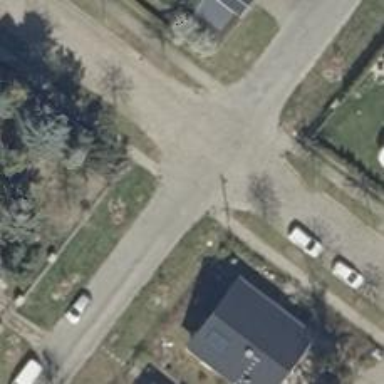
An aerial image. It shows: Unmarked crossing on the road.